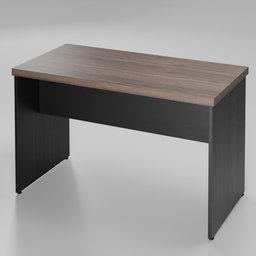
Label: furniture